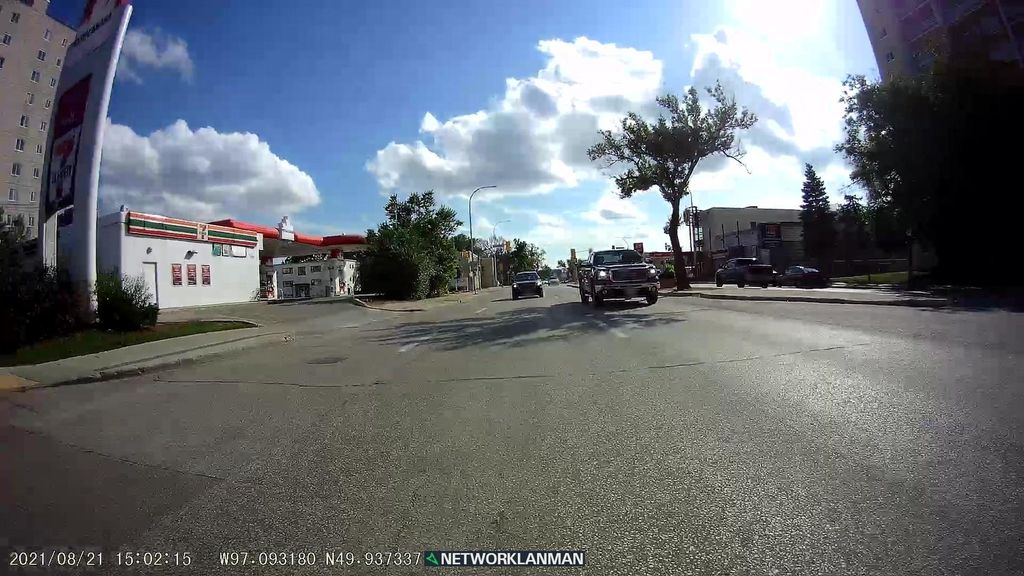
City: winnipeg